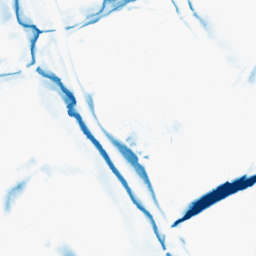
Category: morphological
Decomposition family: morphological_diamond
Decomposition parameters: operation: closing
radius: 15
Upsampling method: sinc_hamming
Upsampling parameters: scale: 2
kernel_size: 4
Upsampling scale: 2